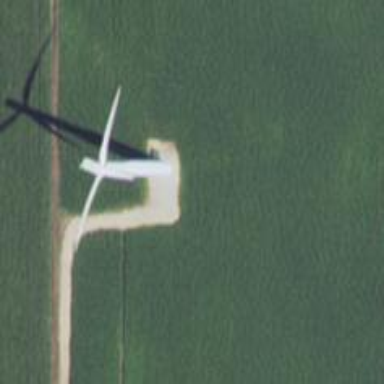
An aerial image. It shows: Wind generator powered by wind turbine.